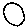
Label: moon